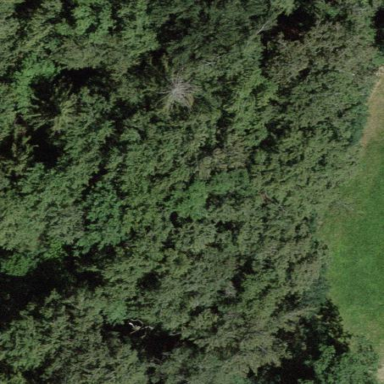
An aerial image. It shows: Forest area covered with woodland.